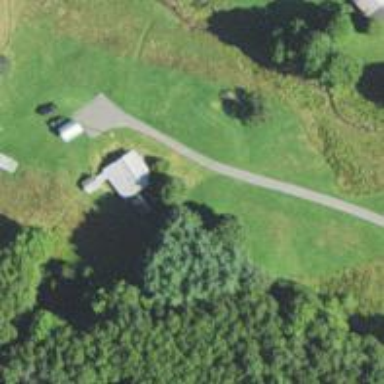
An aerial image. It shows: Driveway leading to service road.